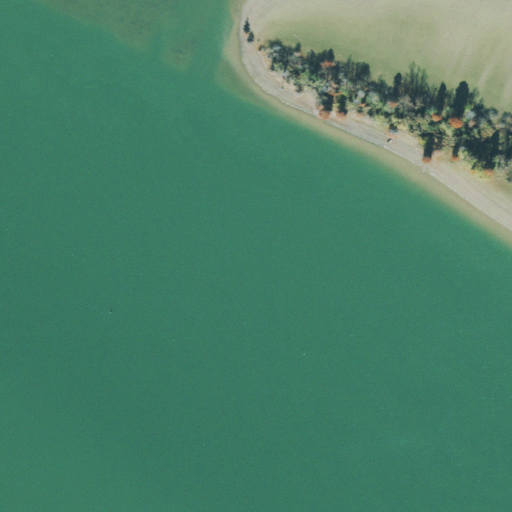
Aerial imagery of island in Tennessee named Little Island (historical) containing open water, woody wetlands, and herbaceous wetlands